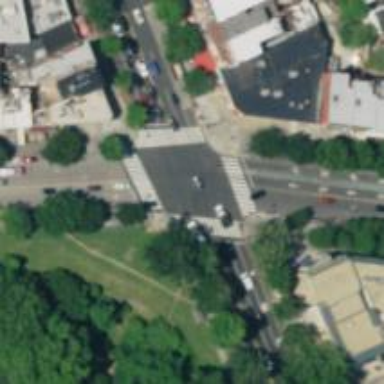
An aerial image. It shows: Marked road crossing.